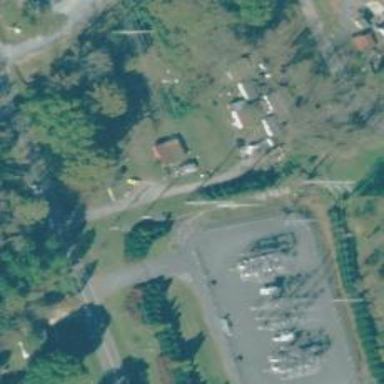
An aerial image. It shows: Distribution level power substation surrounded by fence.